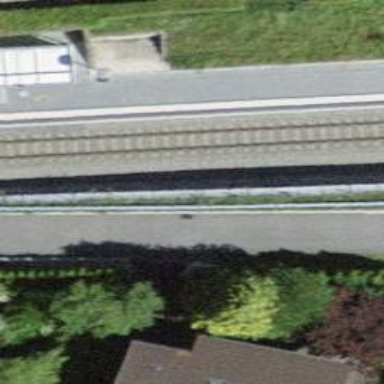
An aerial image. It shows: Light rail stop position for public transport.